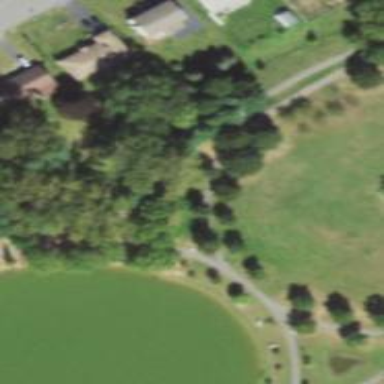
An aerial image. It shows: Path.